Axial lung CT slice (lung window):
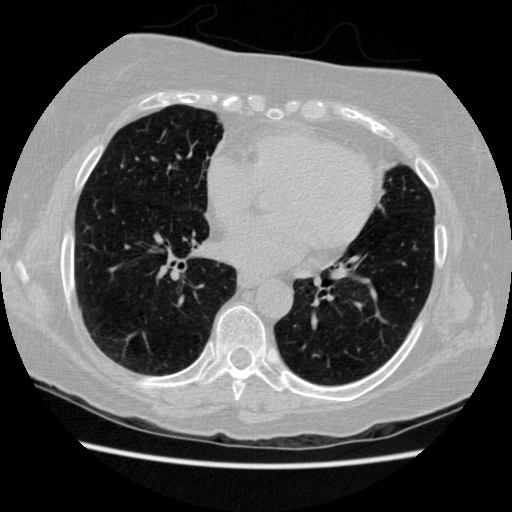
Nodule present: no